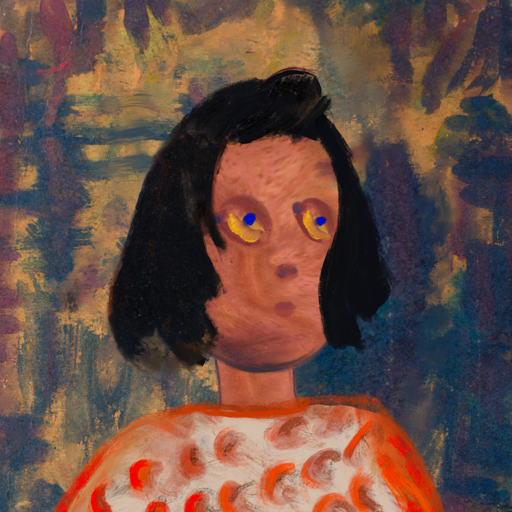
Background: InTheSun, Head And Neck Side: Mother_And_Son_Mother, Face Side: Mother_And_Son_Son, Bust: Rupkatha, Hair Side: Mosgoul, Head Accessory: Blank, Second Necklace: Blank, Necklace: Blank, Baby: Blank